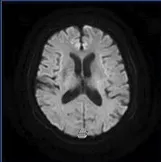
Clinical data of the family with HSP. (A) Brain MRI of the proband.
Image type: radiology (mri)